Field crop: maize
Growth stage: 2
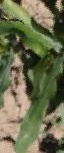
Species: maize